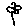
Label: flower